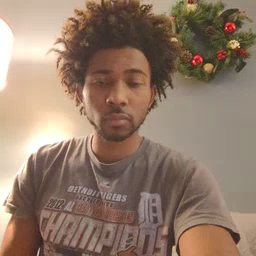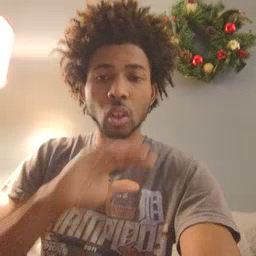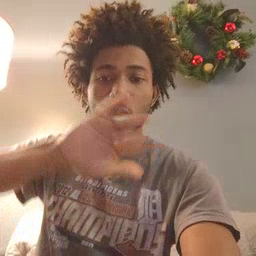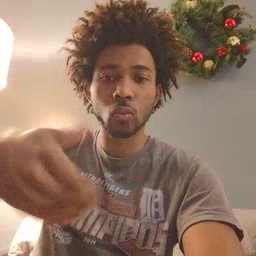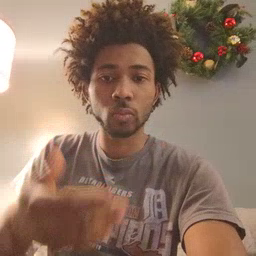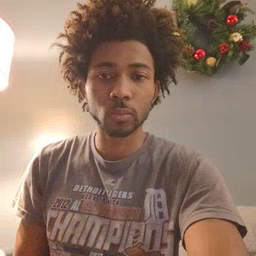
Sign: all